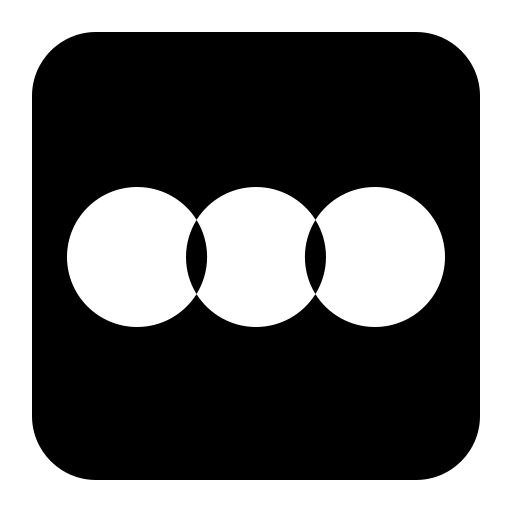
Tags: icon, FontAwesome, fa-icon, brand, square, letterboxd